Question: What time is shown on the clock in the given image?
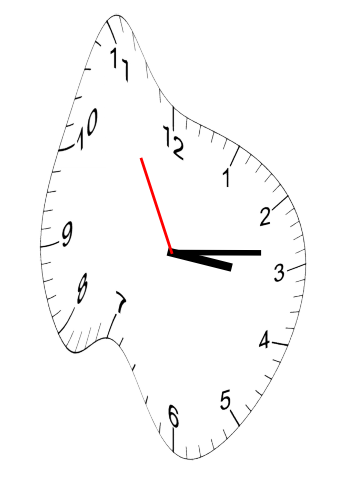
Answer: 03:13:55